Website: bh-photo
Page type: customer-info-address
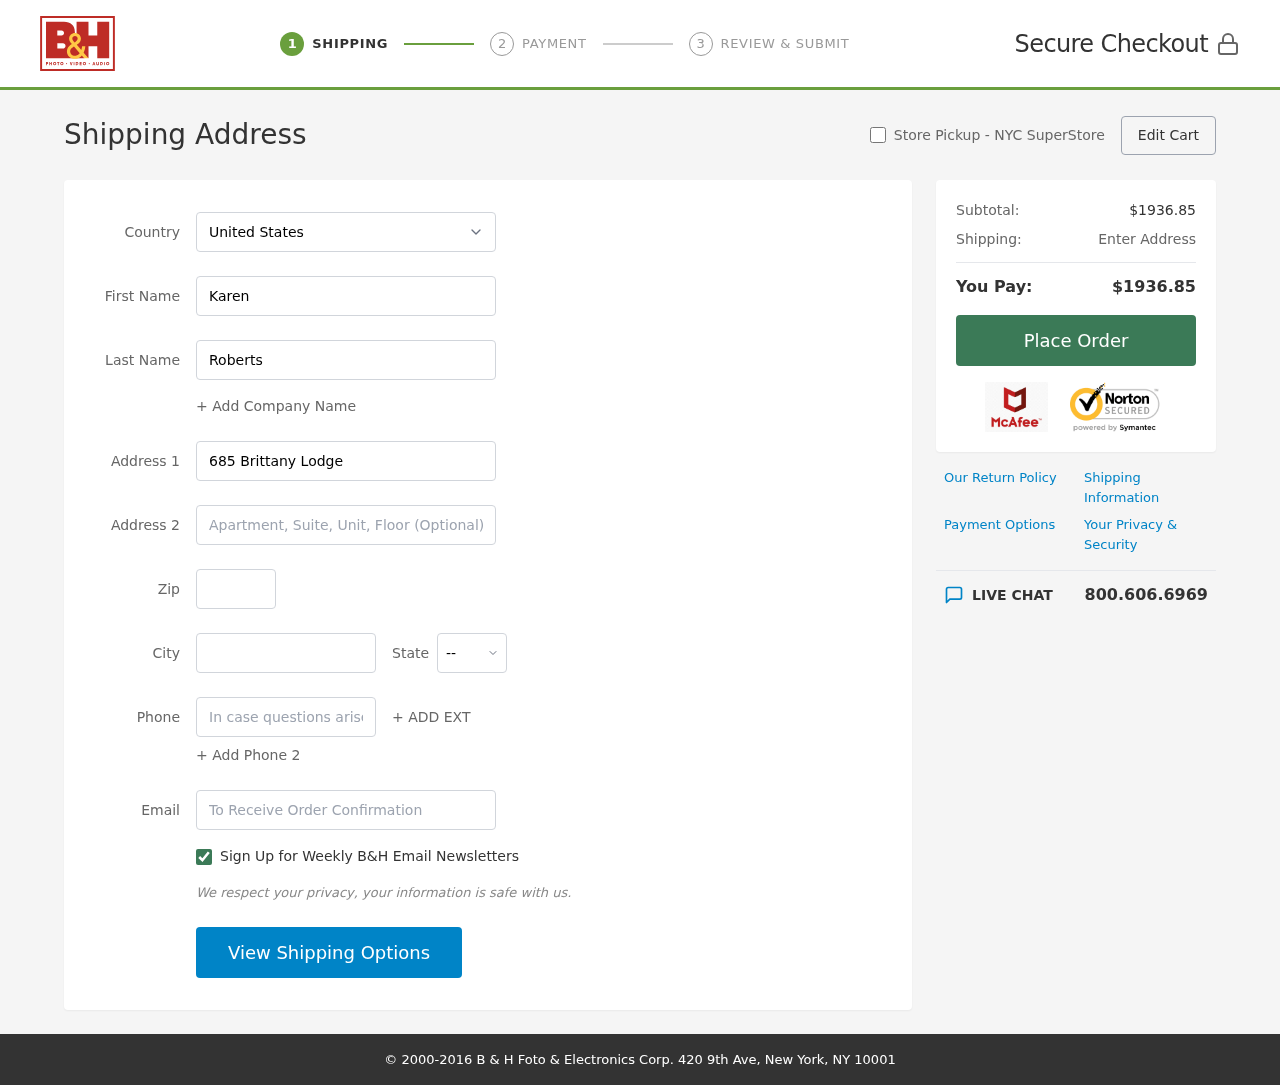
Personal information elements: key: PII_CITY
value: Collierberg
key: PII_COUNTRY
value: United States
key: PII_EMAIL
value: karen.roberts@gmail.com
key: PII_FIRSTNAME
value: Karen
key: PII_LASTNAME
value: Roberts
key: PII_PHONE
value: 9859730239
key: PII_POSTCODE
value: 92492
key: PII_STATE_ABBR
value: NV
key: PII_STREET
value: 685 Brittany Lodge Apt. 758
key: PII_STREET2
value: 34839 Jennifer Common Suite 567
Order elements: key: ORDER_SUBTOTAL
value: $1936.85
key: ORDER_TOTAL
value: $1936.85